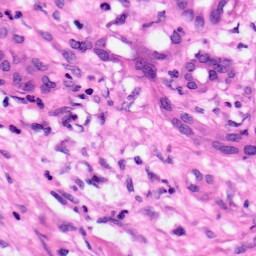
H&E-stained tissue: Pancreatic